Interaction volume radius: 10 \u00c5
Interaction volume height: 20 \u00c5
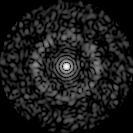
Disorder parameter: 0.8381